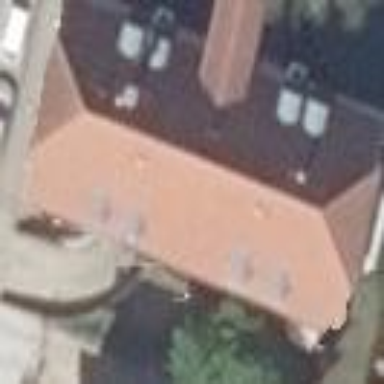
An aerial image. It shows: Hipped-roof hotel building. It is hotel that caters to tourism.